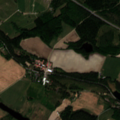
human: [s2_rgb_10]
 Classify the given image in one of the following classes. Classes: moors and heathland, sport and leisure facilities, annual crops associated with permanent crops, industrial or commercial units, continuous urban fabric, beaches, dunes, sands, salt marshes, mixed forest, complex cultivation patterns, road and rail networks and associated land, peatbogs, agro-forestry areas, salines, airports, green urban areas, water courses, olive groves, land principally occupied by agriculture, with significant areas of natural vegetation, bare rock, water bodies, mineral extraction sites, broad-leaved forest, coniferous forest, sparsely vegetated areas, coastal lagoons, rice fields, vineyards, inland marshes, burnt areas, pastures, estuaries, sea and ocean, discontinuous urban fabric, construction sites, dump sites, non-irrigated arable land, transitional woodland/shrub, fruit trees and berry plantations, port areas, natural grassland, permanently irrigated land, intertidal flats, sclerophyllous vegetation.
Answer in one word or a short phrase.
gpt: non-irrigated arable land, land principally occupied by agriculture, with significant areas of natural vegetation, mixed forest